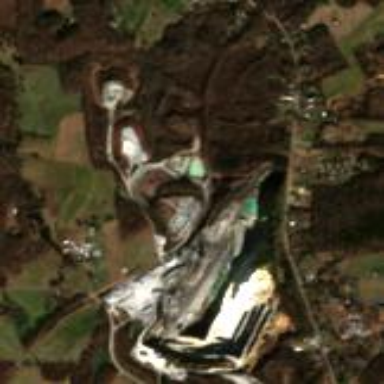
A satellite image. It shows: Quarry used for mining aggregate resources.